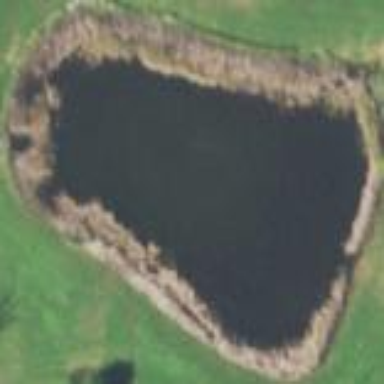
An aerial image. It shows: Serene pond surrounded by nature.